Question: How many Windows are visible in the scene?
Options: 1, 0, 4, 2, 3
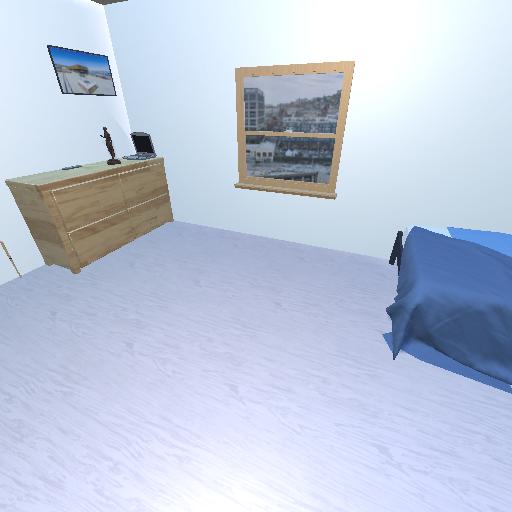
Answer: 1